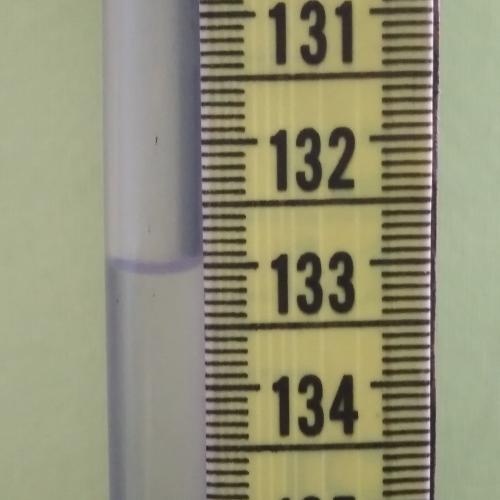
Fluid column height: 133.0 cm